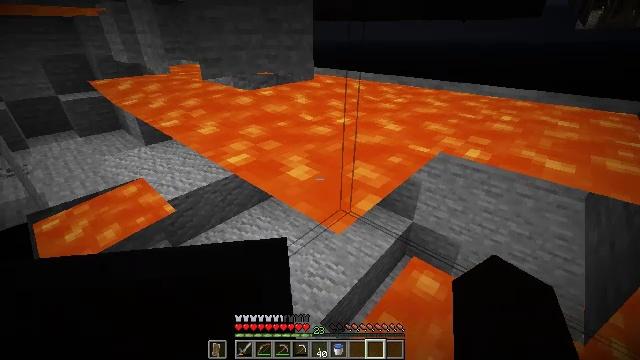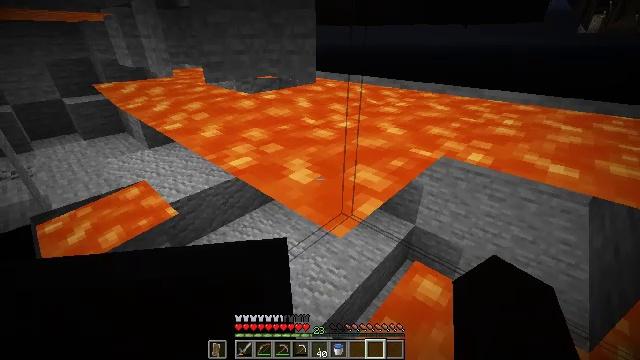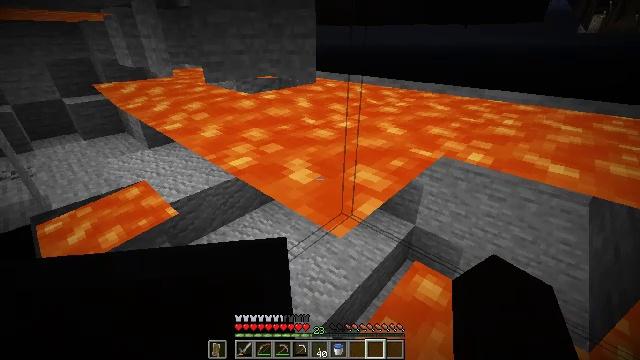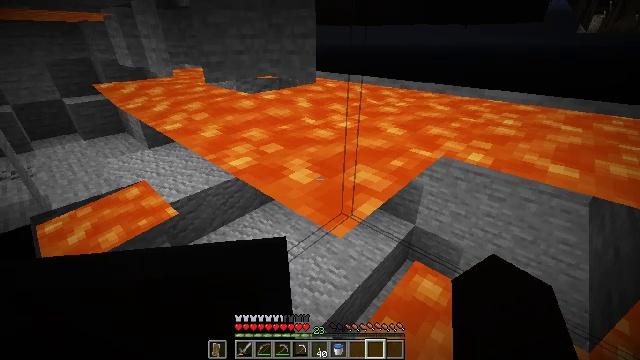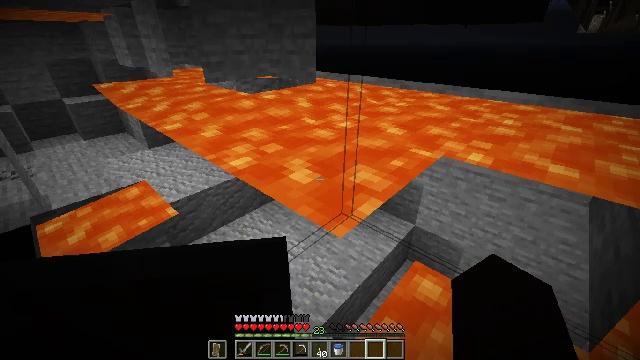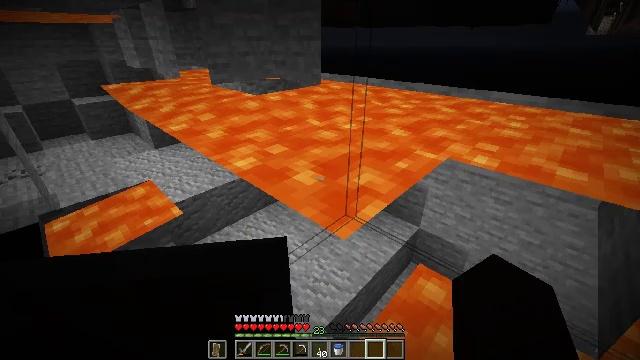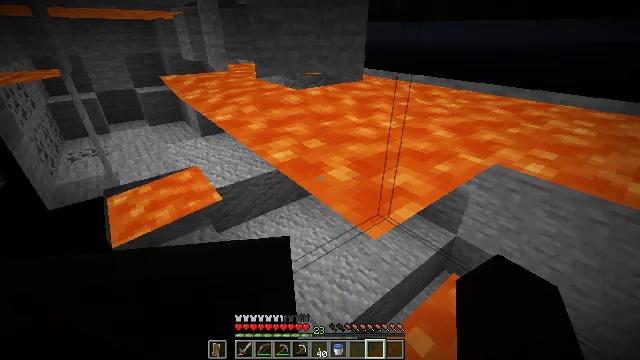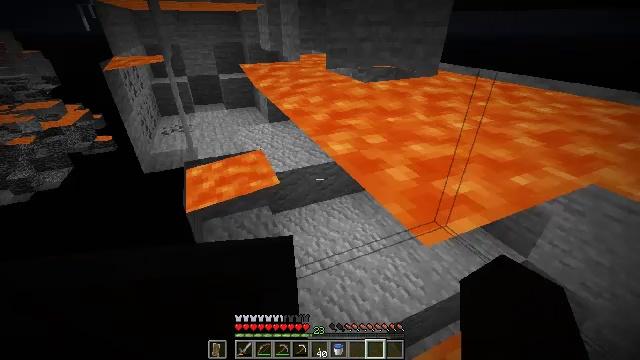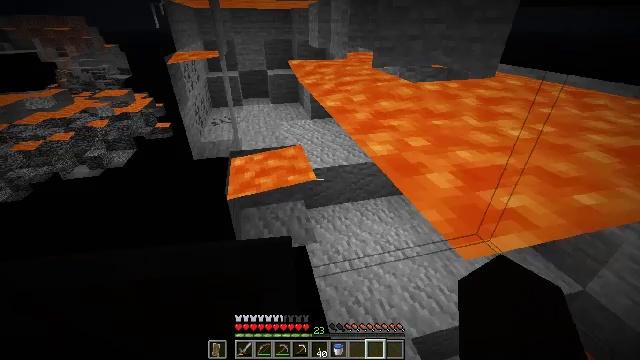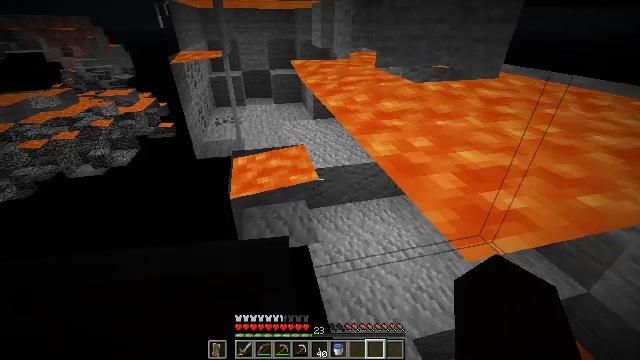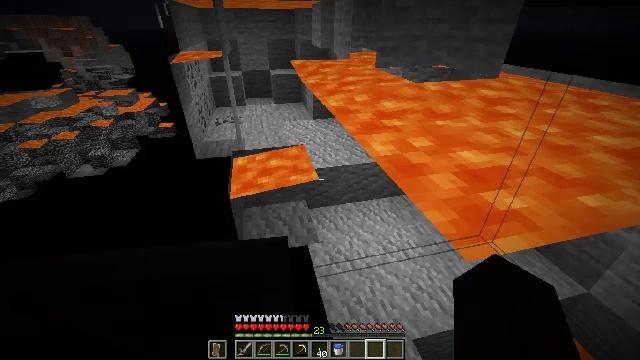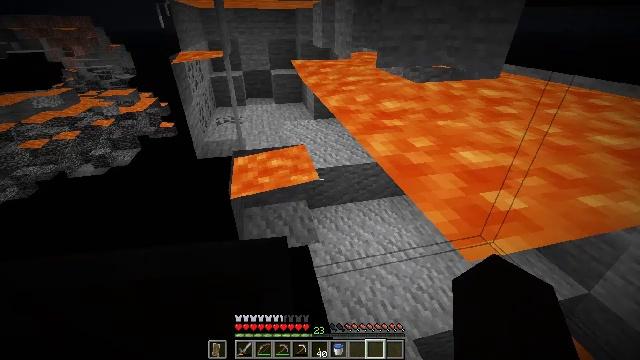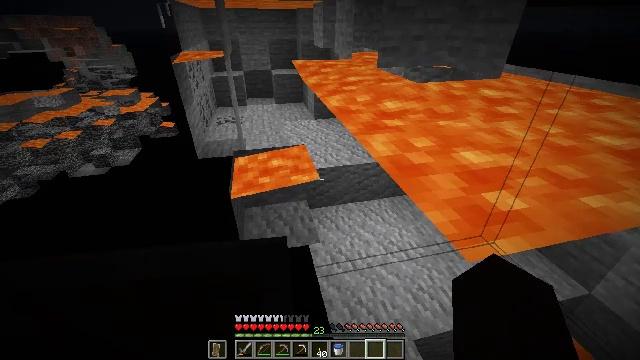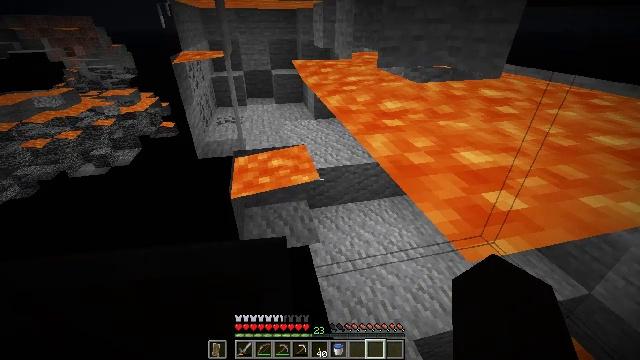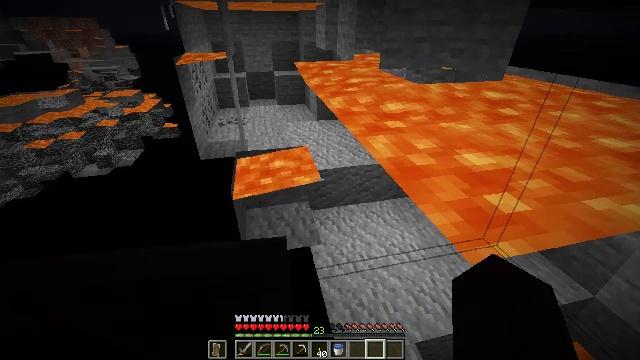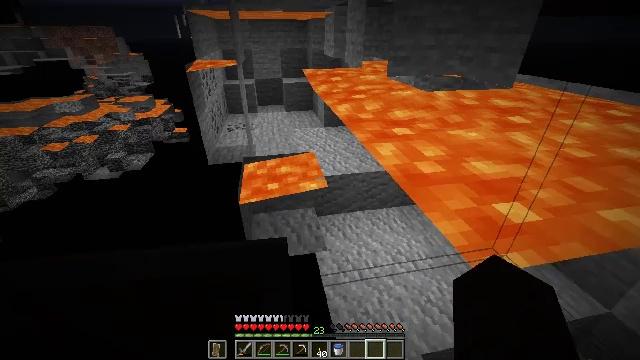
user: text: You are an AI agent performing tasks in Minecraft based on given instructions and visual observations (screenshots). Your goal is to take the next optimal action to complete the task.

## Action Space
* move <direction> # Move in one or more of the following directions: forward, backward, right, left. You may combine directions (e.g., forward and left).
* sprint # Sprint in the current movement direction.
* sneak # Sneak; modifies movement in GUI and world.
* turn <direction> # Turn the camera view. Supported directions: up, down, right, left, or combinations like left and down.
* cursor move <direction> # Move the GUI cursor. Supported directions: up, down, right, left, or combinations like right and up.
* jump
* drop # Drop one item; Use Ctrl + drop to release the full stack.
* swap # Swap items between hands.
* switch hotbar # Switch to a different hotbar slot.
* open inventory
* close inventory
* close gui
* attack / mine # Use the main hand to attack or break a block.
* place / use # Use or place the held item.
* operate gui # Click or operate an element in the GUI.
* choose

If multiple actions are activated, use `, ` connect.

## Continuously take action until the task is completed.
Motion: motion action
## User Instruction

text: Harvest the piston head.
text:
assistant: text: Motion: no_op
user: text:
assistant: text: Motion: no_op
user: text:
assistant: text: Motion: no_op
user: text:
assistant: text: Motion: no_op
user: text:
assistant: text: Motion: turn left
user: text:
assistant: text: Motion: turn left
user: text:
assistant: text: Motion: turn left and down
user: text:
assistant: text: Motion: turn left
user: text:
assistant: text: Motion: no_op
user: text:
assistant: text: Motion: no_op
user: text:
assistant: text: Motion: no_op
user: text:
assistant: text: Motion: no_op
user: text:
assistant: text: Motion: no_op
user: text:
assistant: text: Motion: no_op
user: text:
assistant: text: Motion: turn left and up
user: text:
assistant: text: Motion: turn left and up
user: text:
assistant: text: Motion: turn left and up
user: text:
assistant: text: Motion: turn left and up
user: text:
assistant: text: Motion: turn left and up
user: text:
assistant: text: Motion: no_op
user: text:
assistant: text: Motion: no_op
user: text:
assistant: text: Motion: no_op
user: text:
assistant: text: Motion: no_op
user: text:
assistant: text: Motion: no_op
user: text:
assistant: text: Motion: turn left and up
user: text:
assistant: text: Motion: turn up
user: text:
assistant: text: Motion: turn left and up
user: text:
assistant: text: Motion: turn left and up
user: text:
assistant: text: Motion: turn left and up
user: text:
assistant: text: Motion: turn left